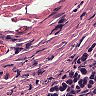
Metastatic tissue present: no